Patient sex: M
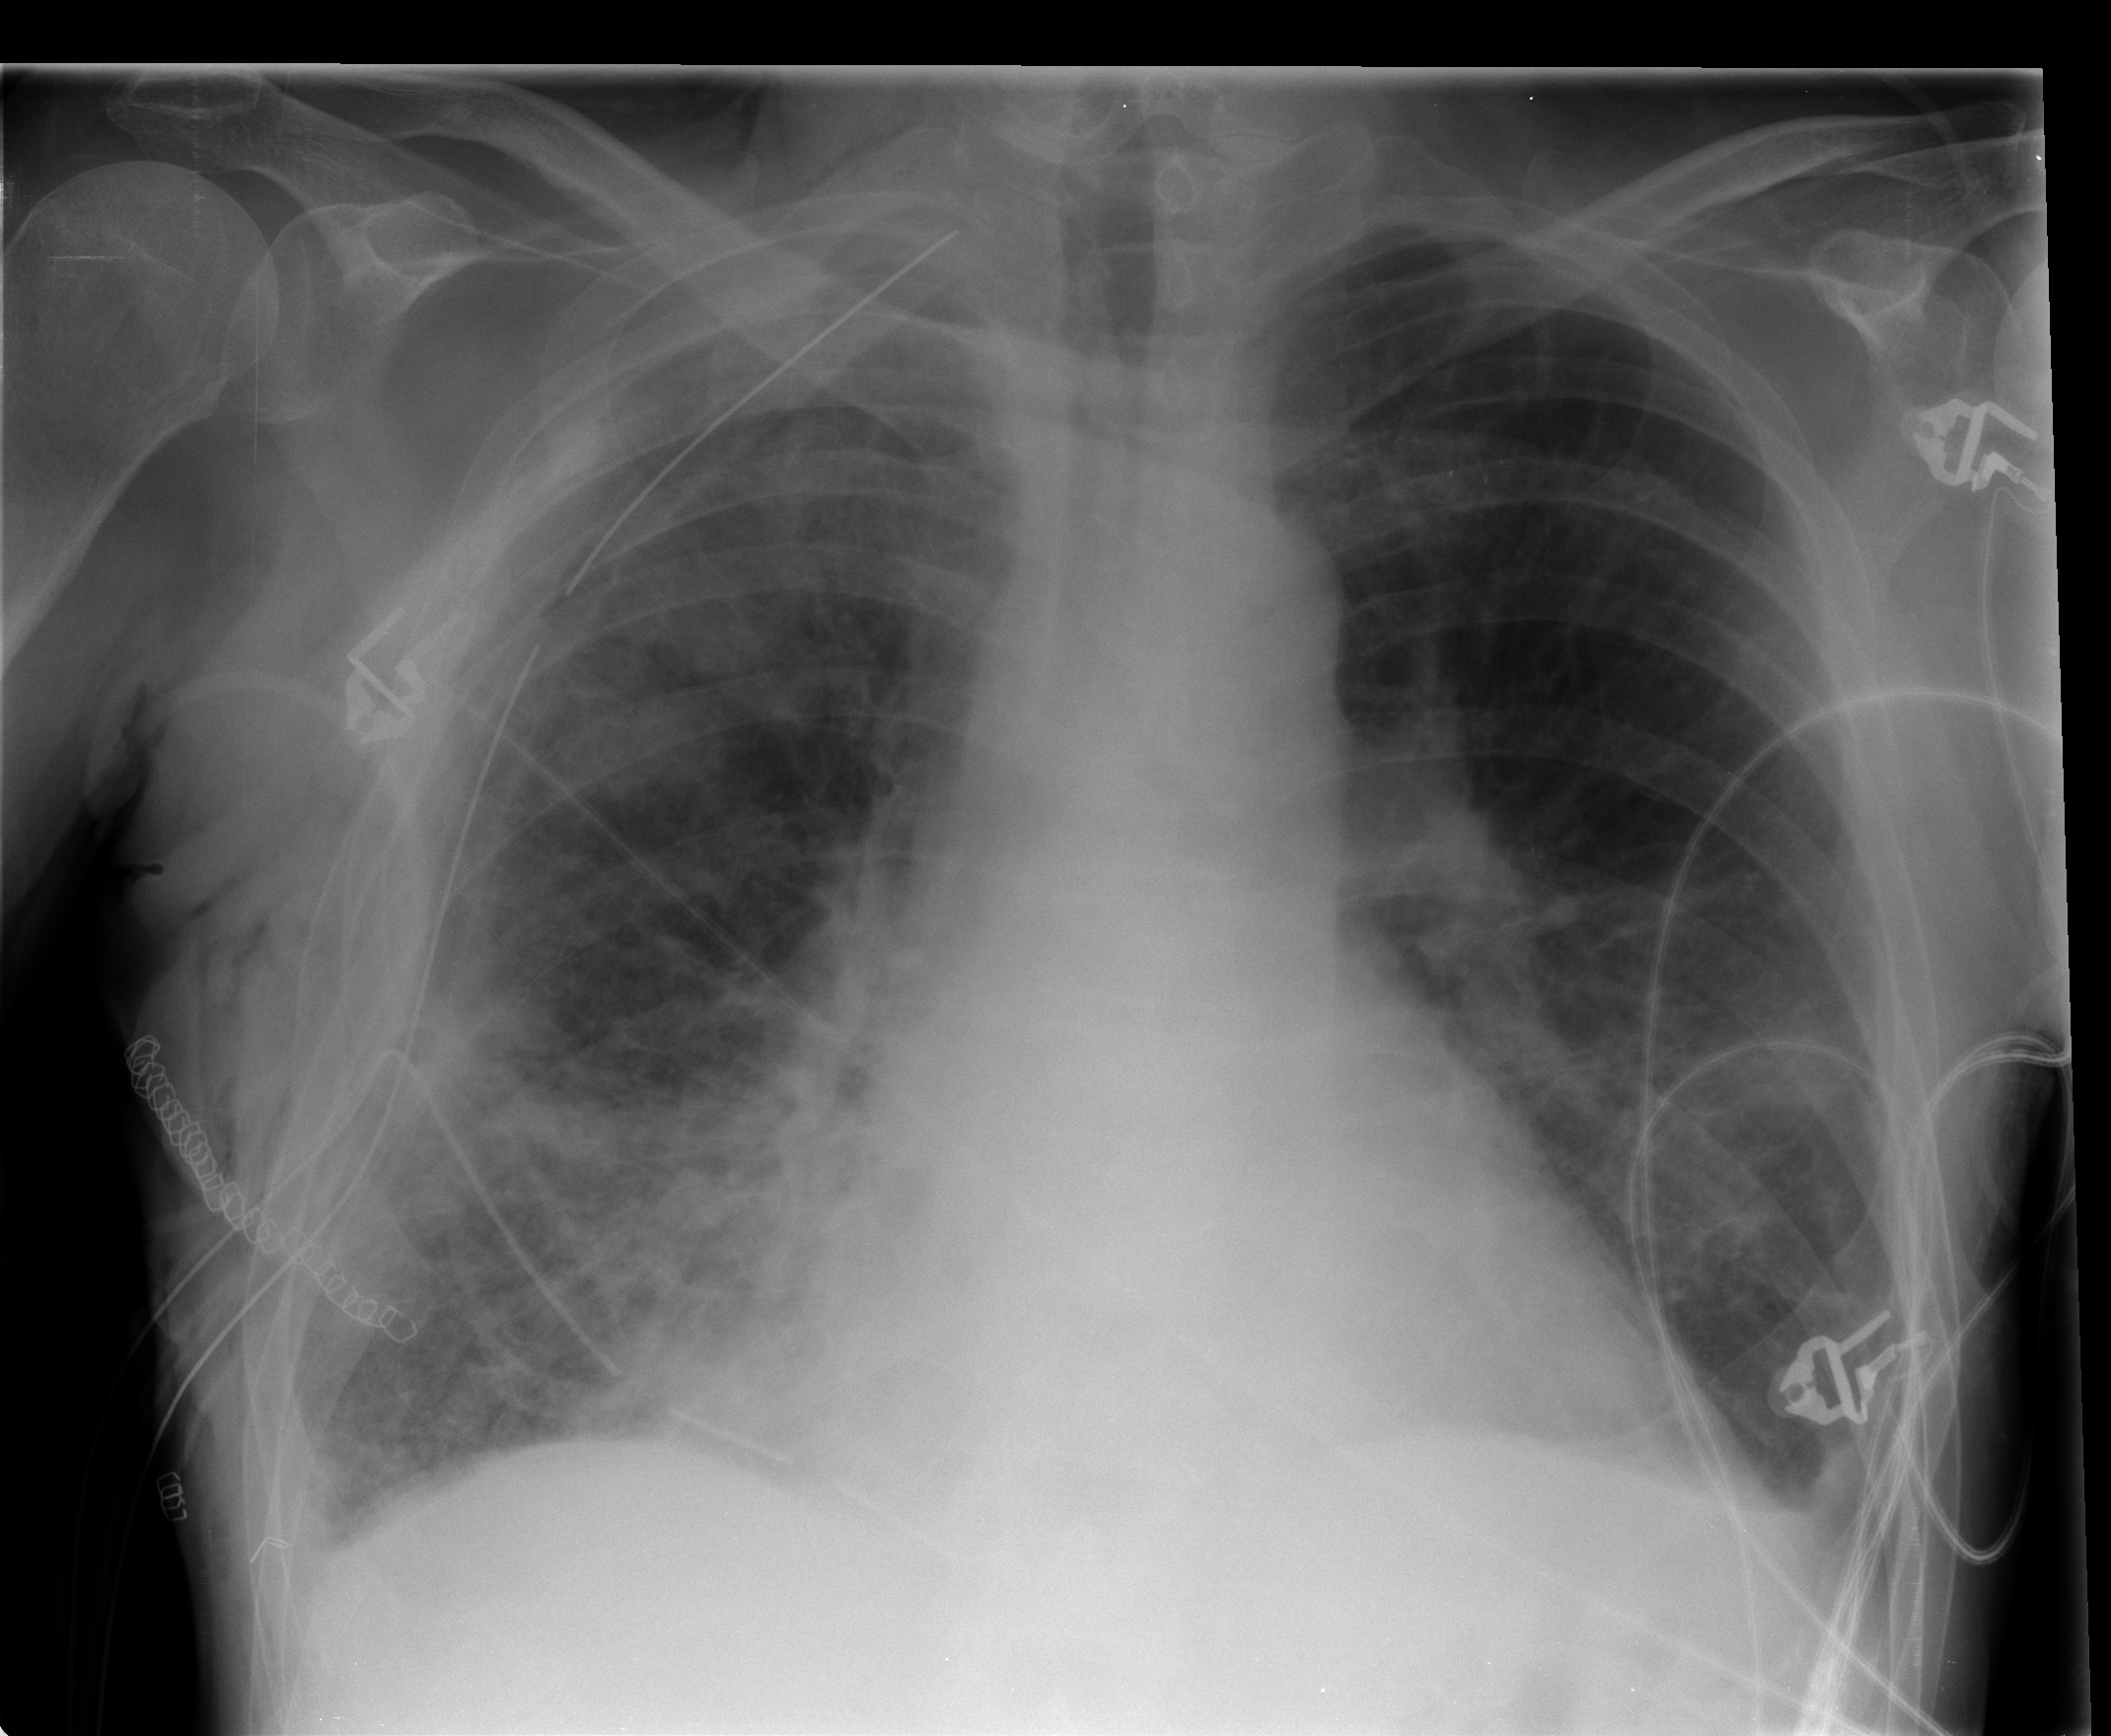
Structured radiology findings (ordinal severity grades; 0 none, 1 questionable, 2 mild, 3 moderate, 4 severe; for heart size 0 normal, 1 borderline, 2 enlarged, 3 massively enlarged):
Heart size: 0
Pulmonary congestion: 2
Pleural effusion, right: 1
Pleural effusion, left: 2
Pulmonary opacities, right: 2
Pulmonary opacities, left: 1
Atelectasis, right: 2
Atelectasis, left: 2